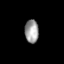
Tissue: lung
Cell type: Endothelial cells
Senescence score: 0.2299
Nuclear area (px): 313
Mean DAPI intensity: 156.47